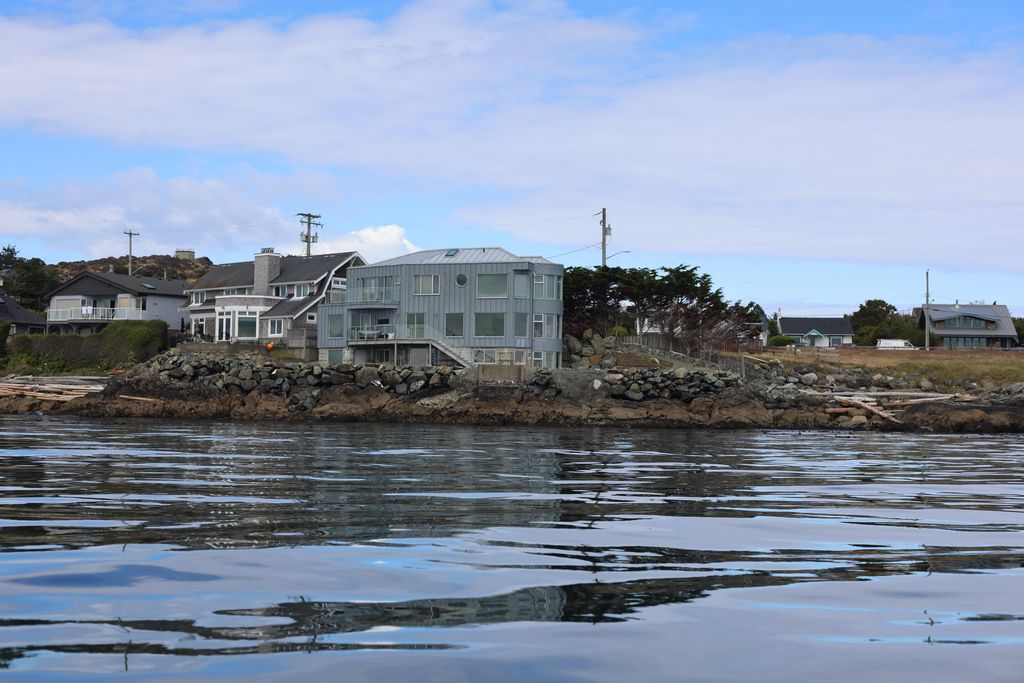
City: victoria